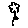
Label: flower